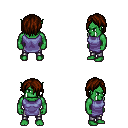
a pixel art fantasy rpg character, male body template, orc, green skin, chain tabard jacket, metal pants, brown bangs hairstyle, four views (front, back, left, right), 2x2 character sprite sheet, small pixel art, hard edges, no anti-aliasing